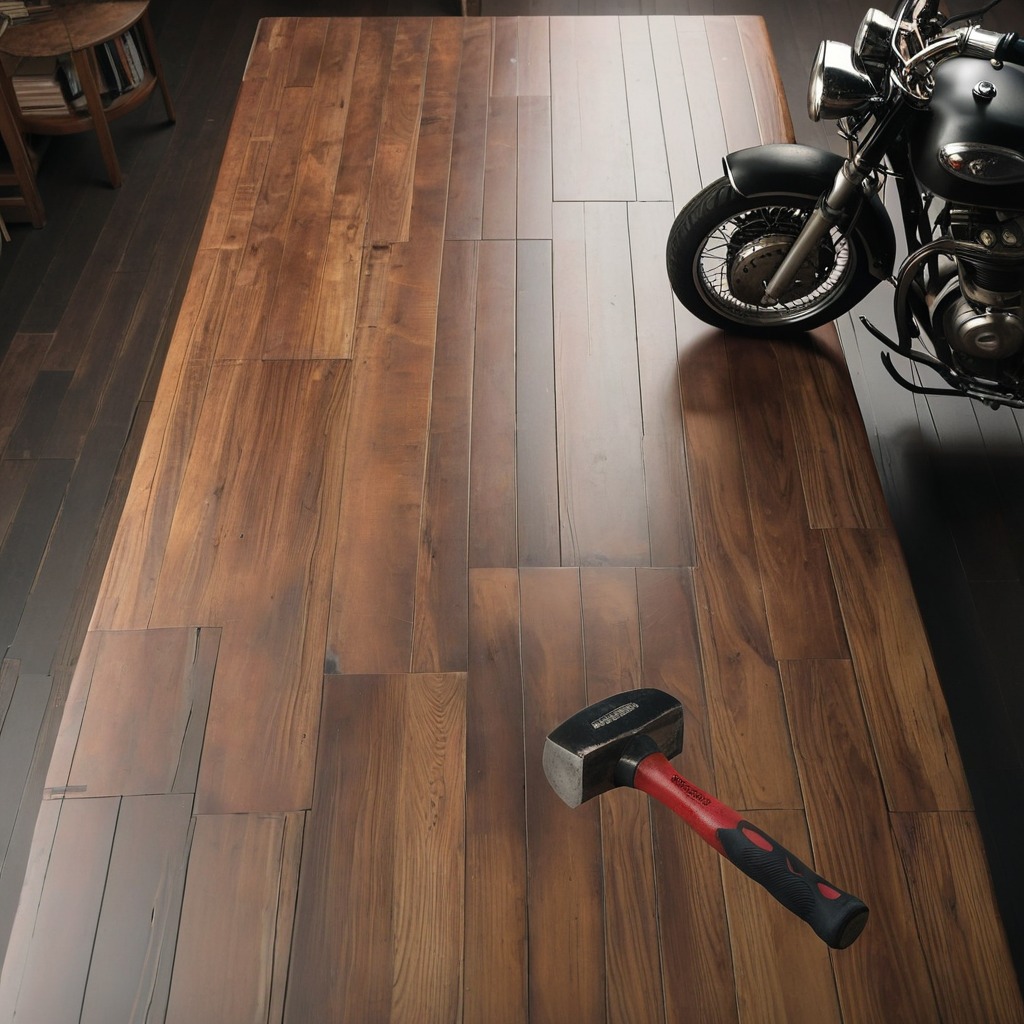
A hammer is lying on the oil-spilled wooden table in a vintage motorcycle garage.